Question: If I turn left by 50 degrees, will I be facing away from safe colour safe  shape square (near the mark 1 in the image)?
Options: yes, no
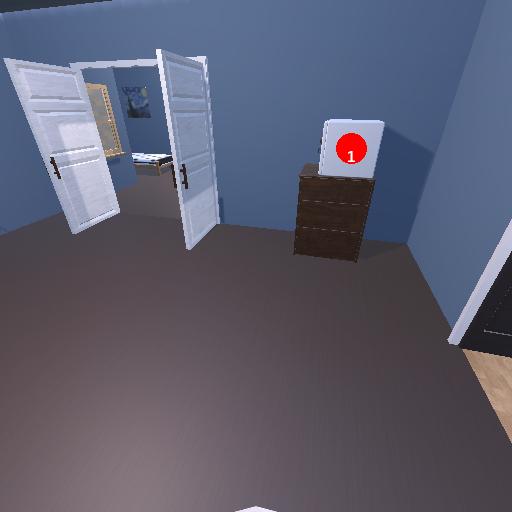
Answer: yes